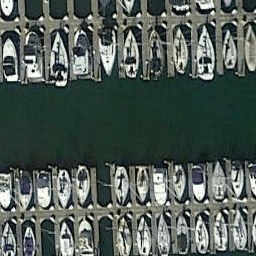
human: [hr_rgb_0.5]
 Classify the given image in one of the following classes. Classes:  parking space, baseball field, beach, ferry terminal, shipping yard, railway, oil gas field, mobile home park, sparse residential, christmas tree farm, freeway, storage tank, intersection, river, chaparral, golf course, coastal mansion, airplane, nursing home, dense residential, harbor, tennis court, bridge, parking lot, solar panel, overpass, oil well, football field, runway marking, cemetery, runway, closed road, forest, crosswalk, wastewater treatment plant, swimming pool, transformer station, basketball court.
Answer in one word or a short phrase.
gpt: harbor